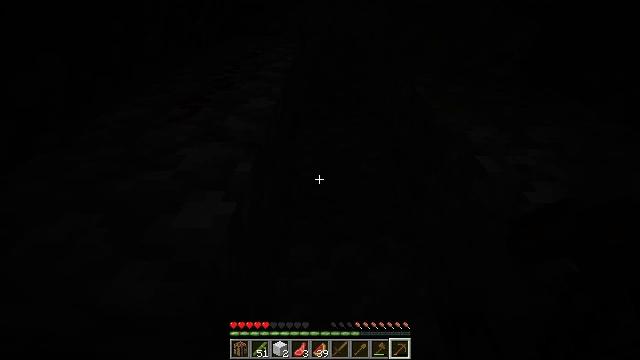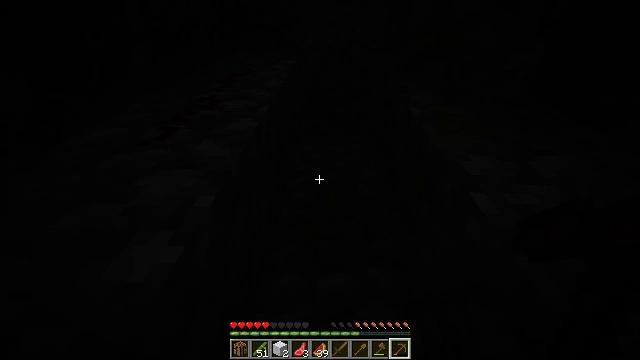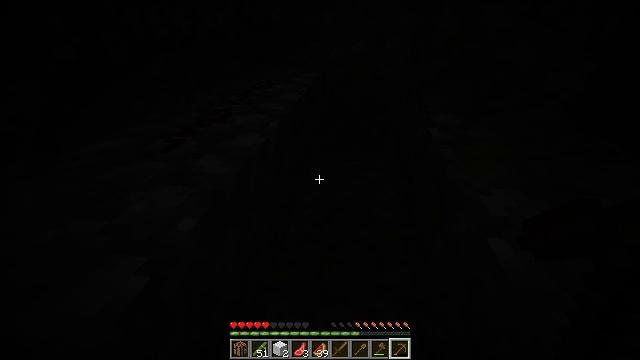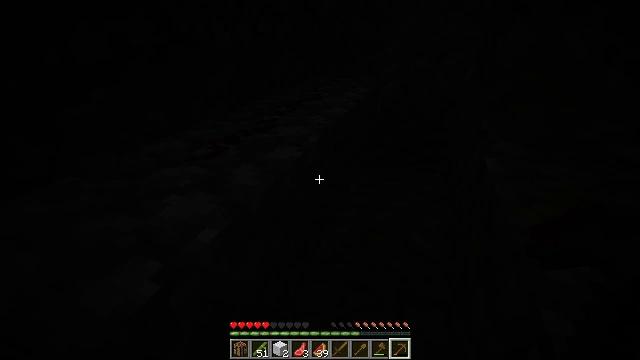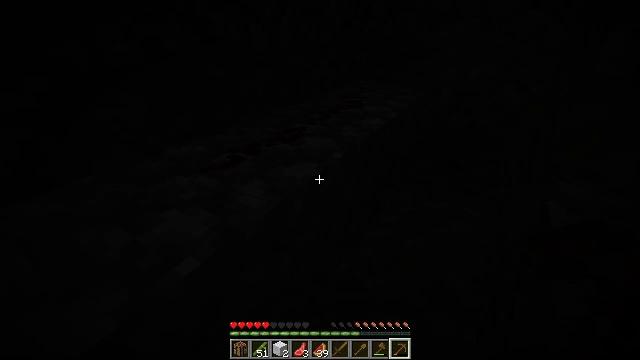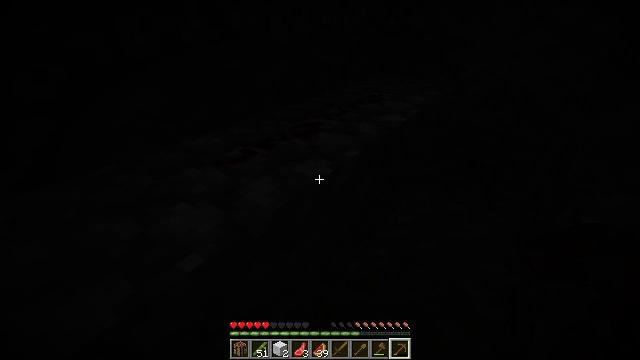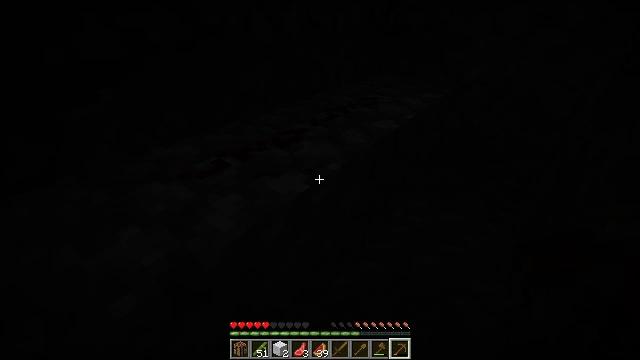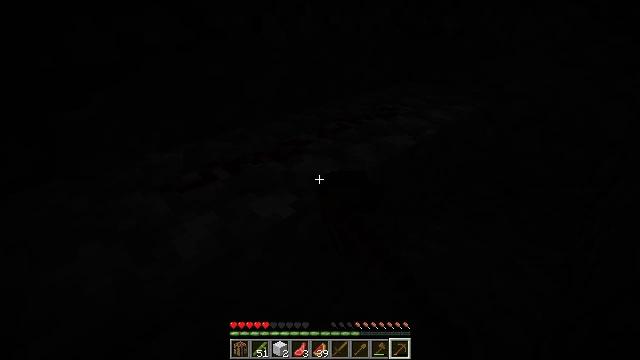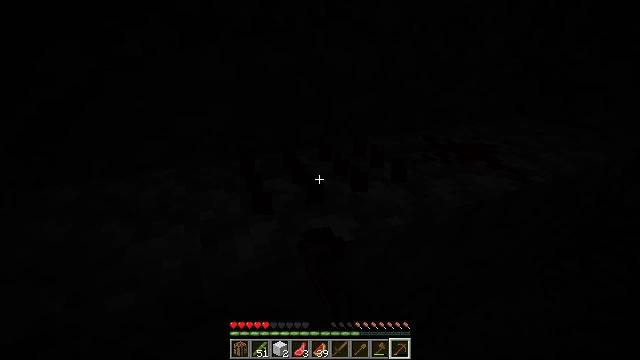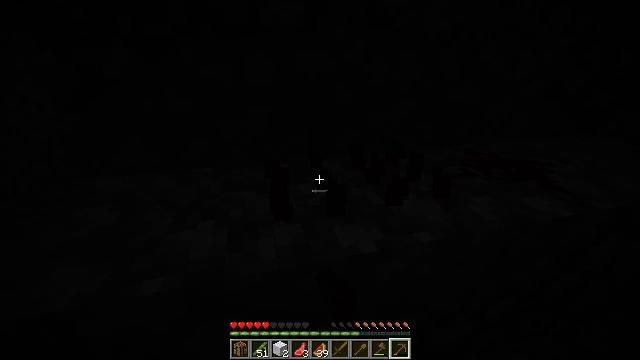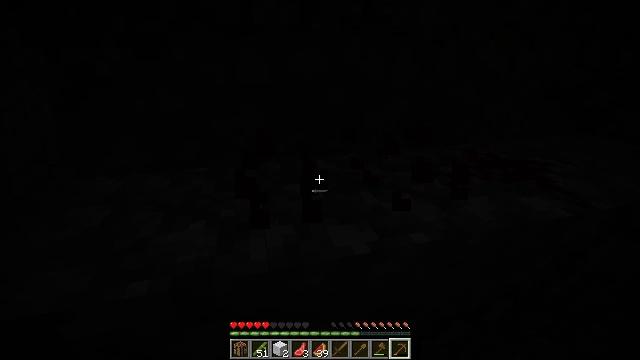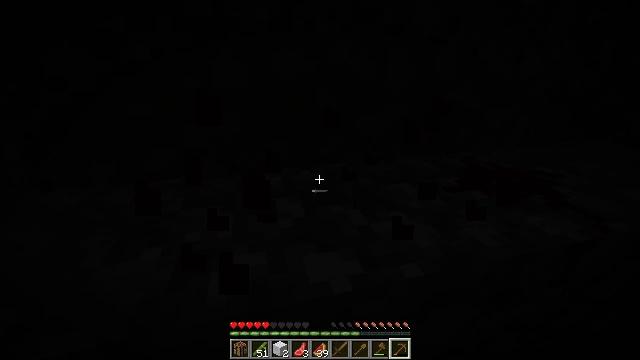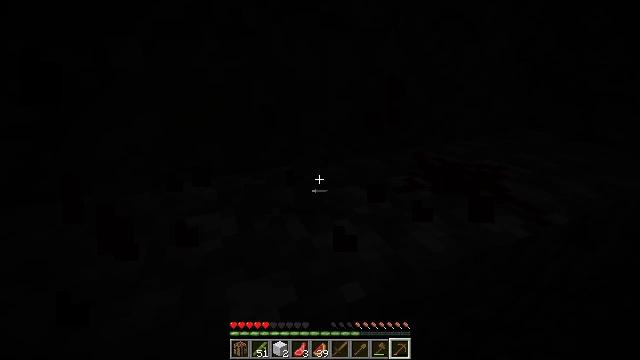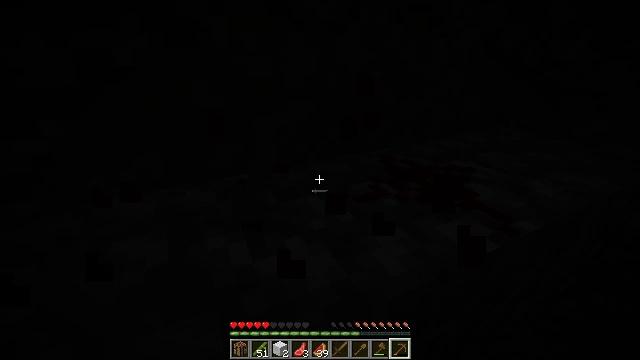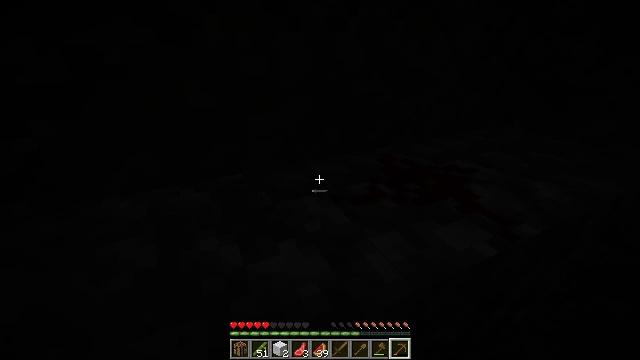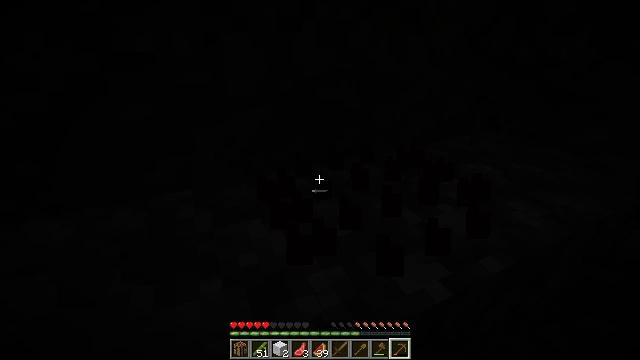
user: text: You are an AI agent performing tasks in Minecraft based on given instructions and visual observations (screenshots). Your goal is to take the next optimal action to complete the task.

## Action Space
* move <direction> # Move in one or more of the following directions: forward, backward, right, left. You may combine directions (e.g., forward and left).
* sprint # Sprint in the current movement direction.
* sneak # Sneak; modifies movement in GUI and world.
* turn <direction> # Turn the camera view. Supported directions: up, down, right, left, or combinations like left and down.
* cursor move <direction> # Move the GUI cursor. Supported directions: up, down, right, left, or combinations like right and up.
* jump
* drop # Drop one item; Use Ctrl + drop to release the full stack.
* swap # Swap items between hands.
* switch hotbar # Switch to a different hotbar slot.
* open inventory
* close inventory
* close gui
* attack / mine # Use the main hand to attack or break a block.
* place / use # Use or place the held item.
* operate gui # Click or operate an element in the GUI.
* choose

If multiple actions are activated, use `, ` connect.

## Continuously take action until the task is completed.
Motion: motion action
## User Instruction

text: Remove redstone wire from your setup.
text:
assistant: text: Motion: move forward and move right, turn left and up
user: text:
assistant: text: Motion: move forward and move right, turn left and up
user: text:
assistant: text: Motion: move forward and move right, turn left and up
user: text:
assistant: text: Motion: move forward and move right, turn left
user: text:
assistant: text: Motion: move forward and move right, turn left and down
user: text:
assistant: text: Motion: move forward and move right, turn left, attack / mine
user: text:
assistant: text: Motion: turn left, attack / mine
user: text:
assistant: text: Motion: turn left and up, attack / mine
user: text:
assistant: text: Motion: turn left and up
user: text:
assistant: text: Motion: move forward, attack / mine
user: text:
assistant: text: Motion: move forward and move right, attack / mine
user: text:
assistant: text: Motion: move forward and move right, turn right, attack / mine
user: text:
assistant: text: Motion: move forward and move right, turn right
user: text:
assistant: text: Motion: move forward and move right, attack / mine
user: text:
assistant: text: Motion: move forward and move right, attack / mine
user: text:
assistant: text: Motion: move forward and move right, attack / mine
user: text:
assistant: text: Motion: move forward and move right
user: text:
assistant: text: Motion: move forward and move right, turn right and down, attack / mine
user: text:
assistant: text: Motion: move forward and move right, turn right and down, attack / mine
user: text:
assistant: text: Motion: no_op